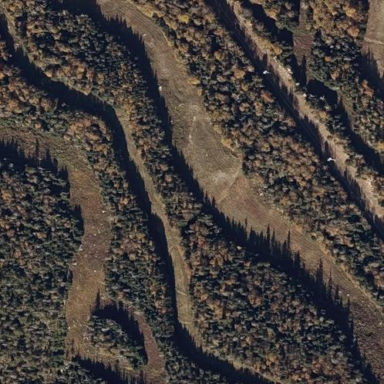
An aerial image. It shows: Coniferous forest area.